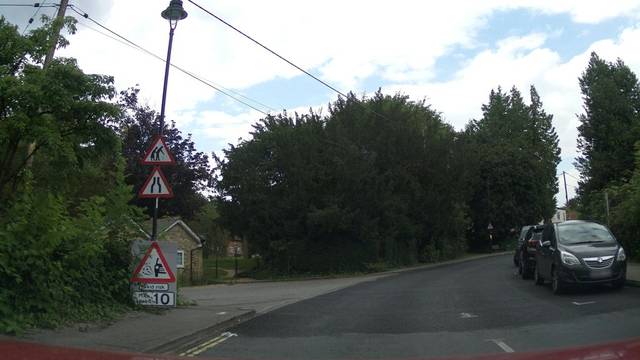
Region: United Kingdom
Coordinates: 50.972, -1.339